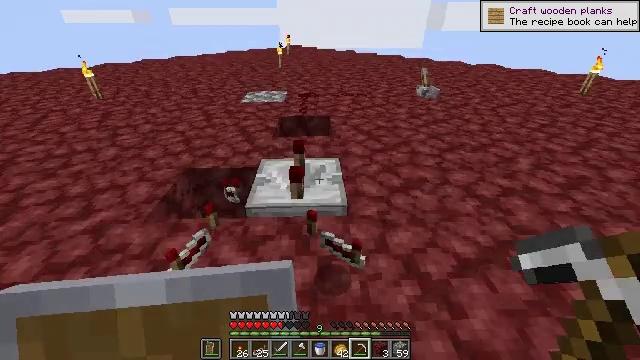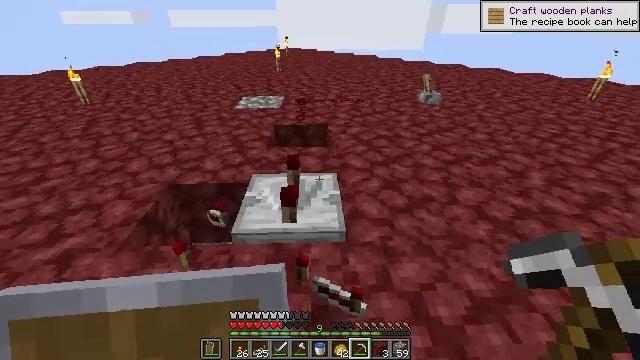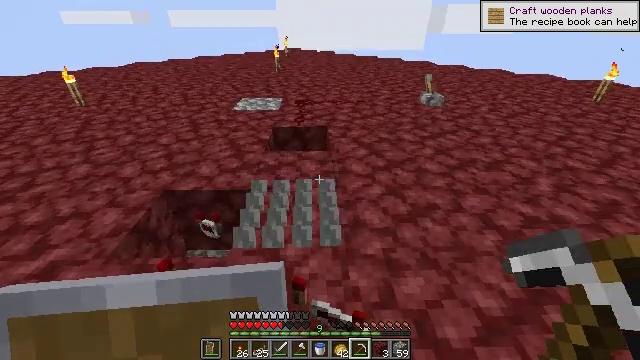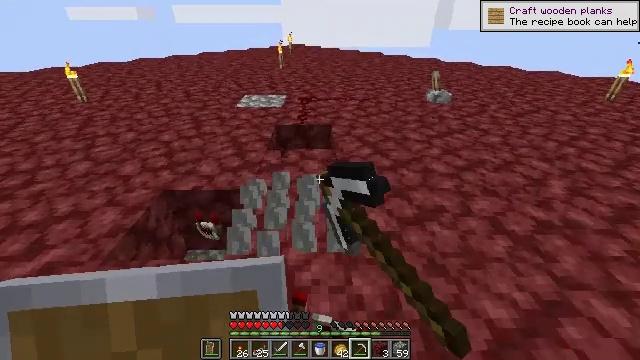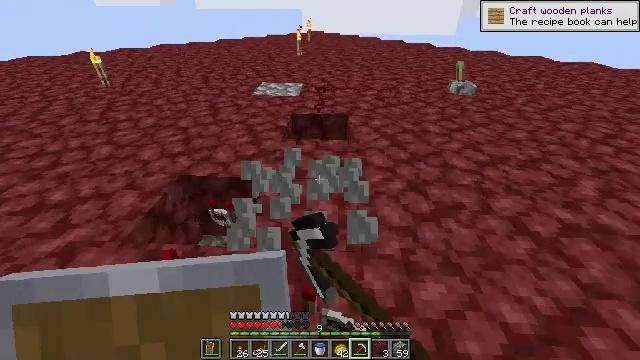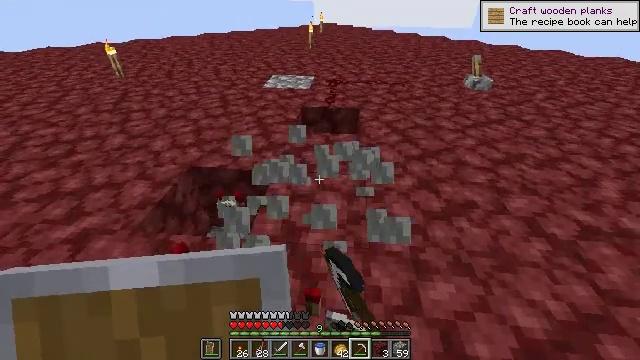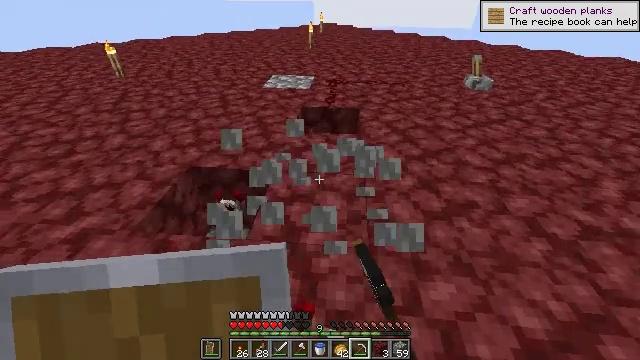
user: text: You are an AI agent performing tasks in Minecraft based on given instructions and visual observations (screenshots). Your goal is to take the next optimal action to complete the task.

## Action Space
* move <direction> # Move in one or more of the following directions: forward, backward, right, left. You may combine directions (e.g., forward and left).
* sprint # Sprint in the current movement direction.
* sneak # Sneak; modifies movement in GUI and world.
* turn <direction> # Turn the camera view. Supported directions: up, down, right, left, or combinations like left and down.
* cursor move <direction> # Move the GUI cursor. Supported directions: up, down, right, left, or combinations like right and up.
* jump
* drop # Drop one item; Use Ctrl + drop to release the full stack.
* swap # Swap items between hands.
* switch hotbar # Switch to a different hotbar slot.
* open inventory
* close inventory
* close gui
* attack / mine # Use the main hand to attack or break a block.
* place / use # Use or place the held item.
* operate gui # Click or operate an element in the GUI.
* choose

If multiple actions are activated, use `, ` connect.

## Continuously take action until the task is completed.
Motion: motion action
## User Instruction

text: Collect the repeater into your inventory.
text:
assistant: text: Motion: move forward
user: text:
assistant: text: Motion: attack / mine
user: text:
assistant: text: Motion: attack / mine
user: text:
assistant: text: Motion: turn left and down
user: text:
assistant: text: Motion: turn left and down
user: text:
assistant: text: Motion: no_op
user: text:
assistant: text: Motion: no_op